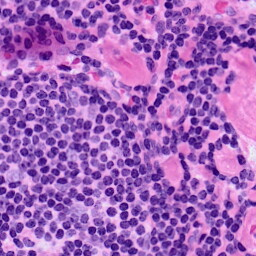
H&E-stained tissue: LymphNode